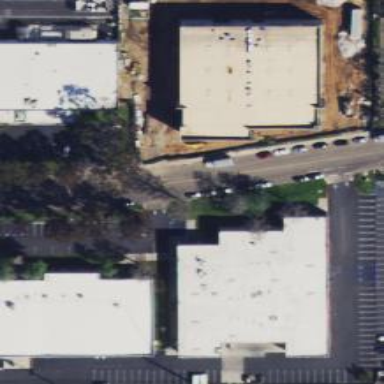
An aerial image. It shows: Industrial building.